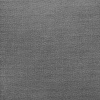
Atmospheric dust classification: dusty